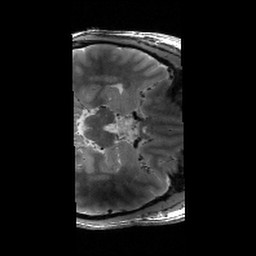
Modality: T2w
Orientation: axial
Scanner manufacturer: siemens
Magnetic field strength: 6.98 T
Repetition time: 5.65 s
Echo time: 0.044 s